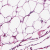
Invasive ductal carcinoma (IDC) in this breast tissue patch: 0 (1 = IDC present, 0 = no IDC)